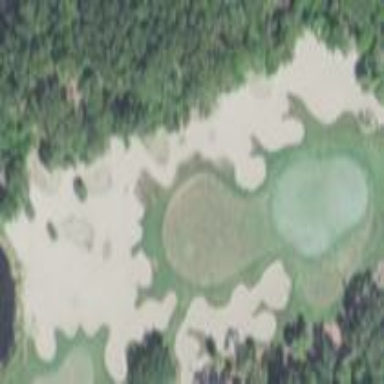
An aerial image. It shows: Sand bunker on golf course.